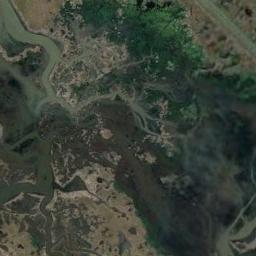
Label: wetland